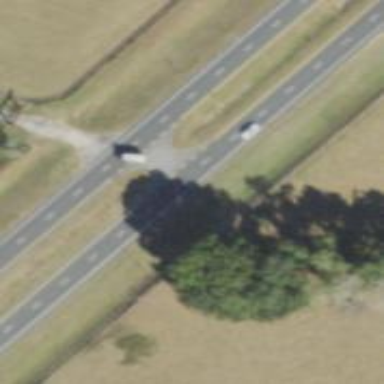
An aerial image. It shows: Asphalt trunk link road.